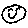
Label: smiley face